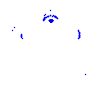
Particle: kaon